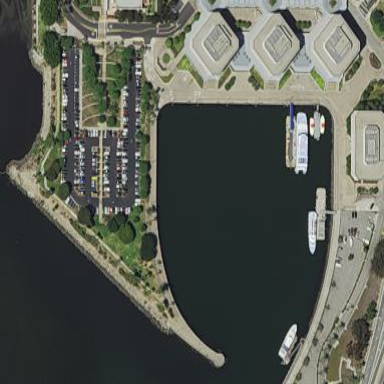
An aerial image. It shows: Harbor by the water.